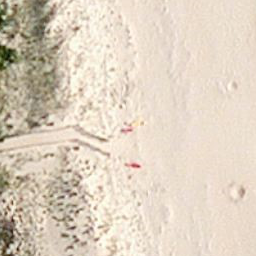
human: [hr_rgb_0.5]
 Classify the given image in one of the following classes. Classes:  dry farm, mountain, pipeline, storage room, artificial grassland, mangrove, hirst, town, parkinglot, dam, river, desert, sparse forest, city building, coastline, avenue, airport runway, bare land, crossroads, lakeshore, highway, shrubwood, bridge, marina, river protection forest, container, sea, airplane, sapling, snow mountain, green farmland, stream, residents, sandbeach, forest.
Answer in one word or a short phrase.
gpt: sandbeach